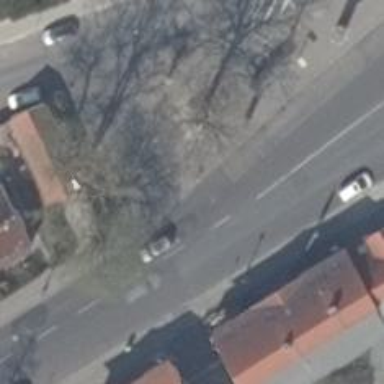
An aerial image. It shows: Secondary road with asphalt surface. There is parallel on-street parking on the right lane.